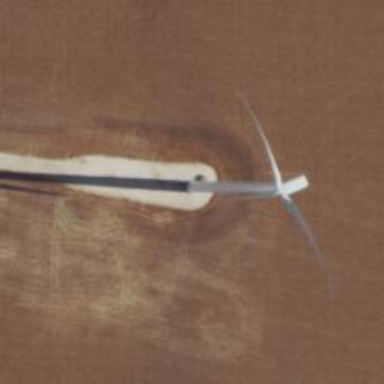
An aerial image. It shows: Wind generator using wind turbines of horizontal axis.